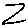
Label: zigzag